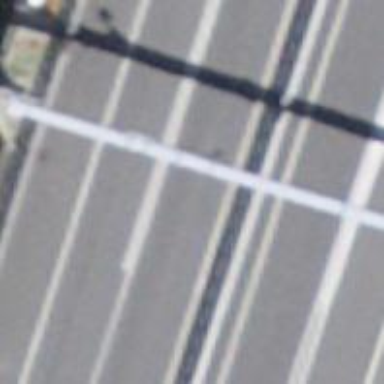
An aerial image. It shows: Trunk link road with asphalt surface.